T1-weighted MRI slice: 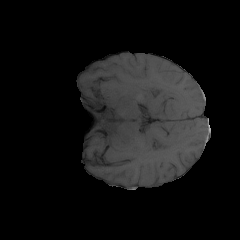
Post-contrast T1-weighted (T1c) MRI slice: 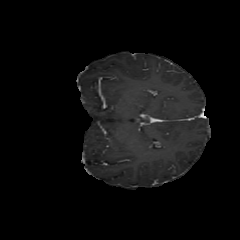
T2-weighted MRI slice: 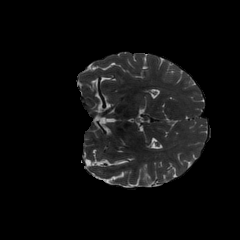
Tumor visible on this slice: yes